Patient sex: F
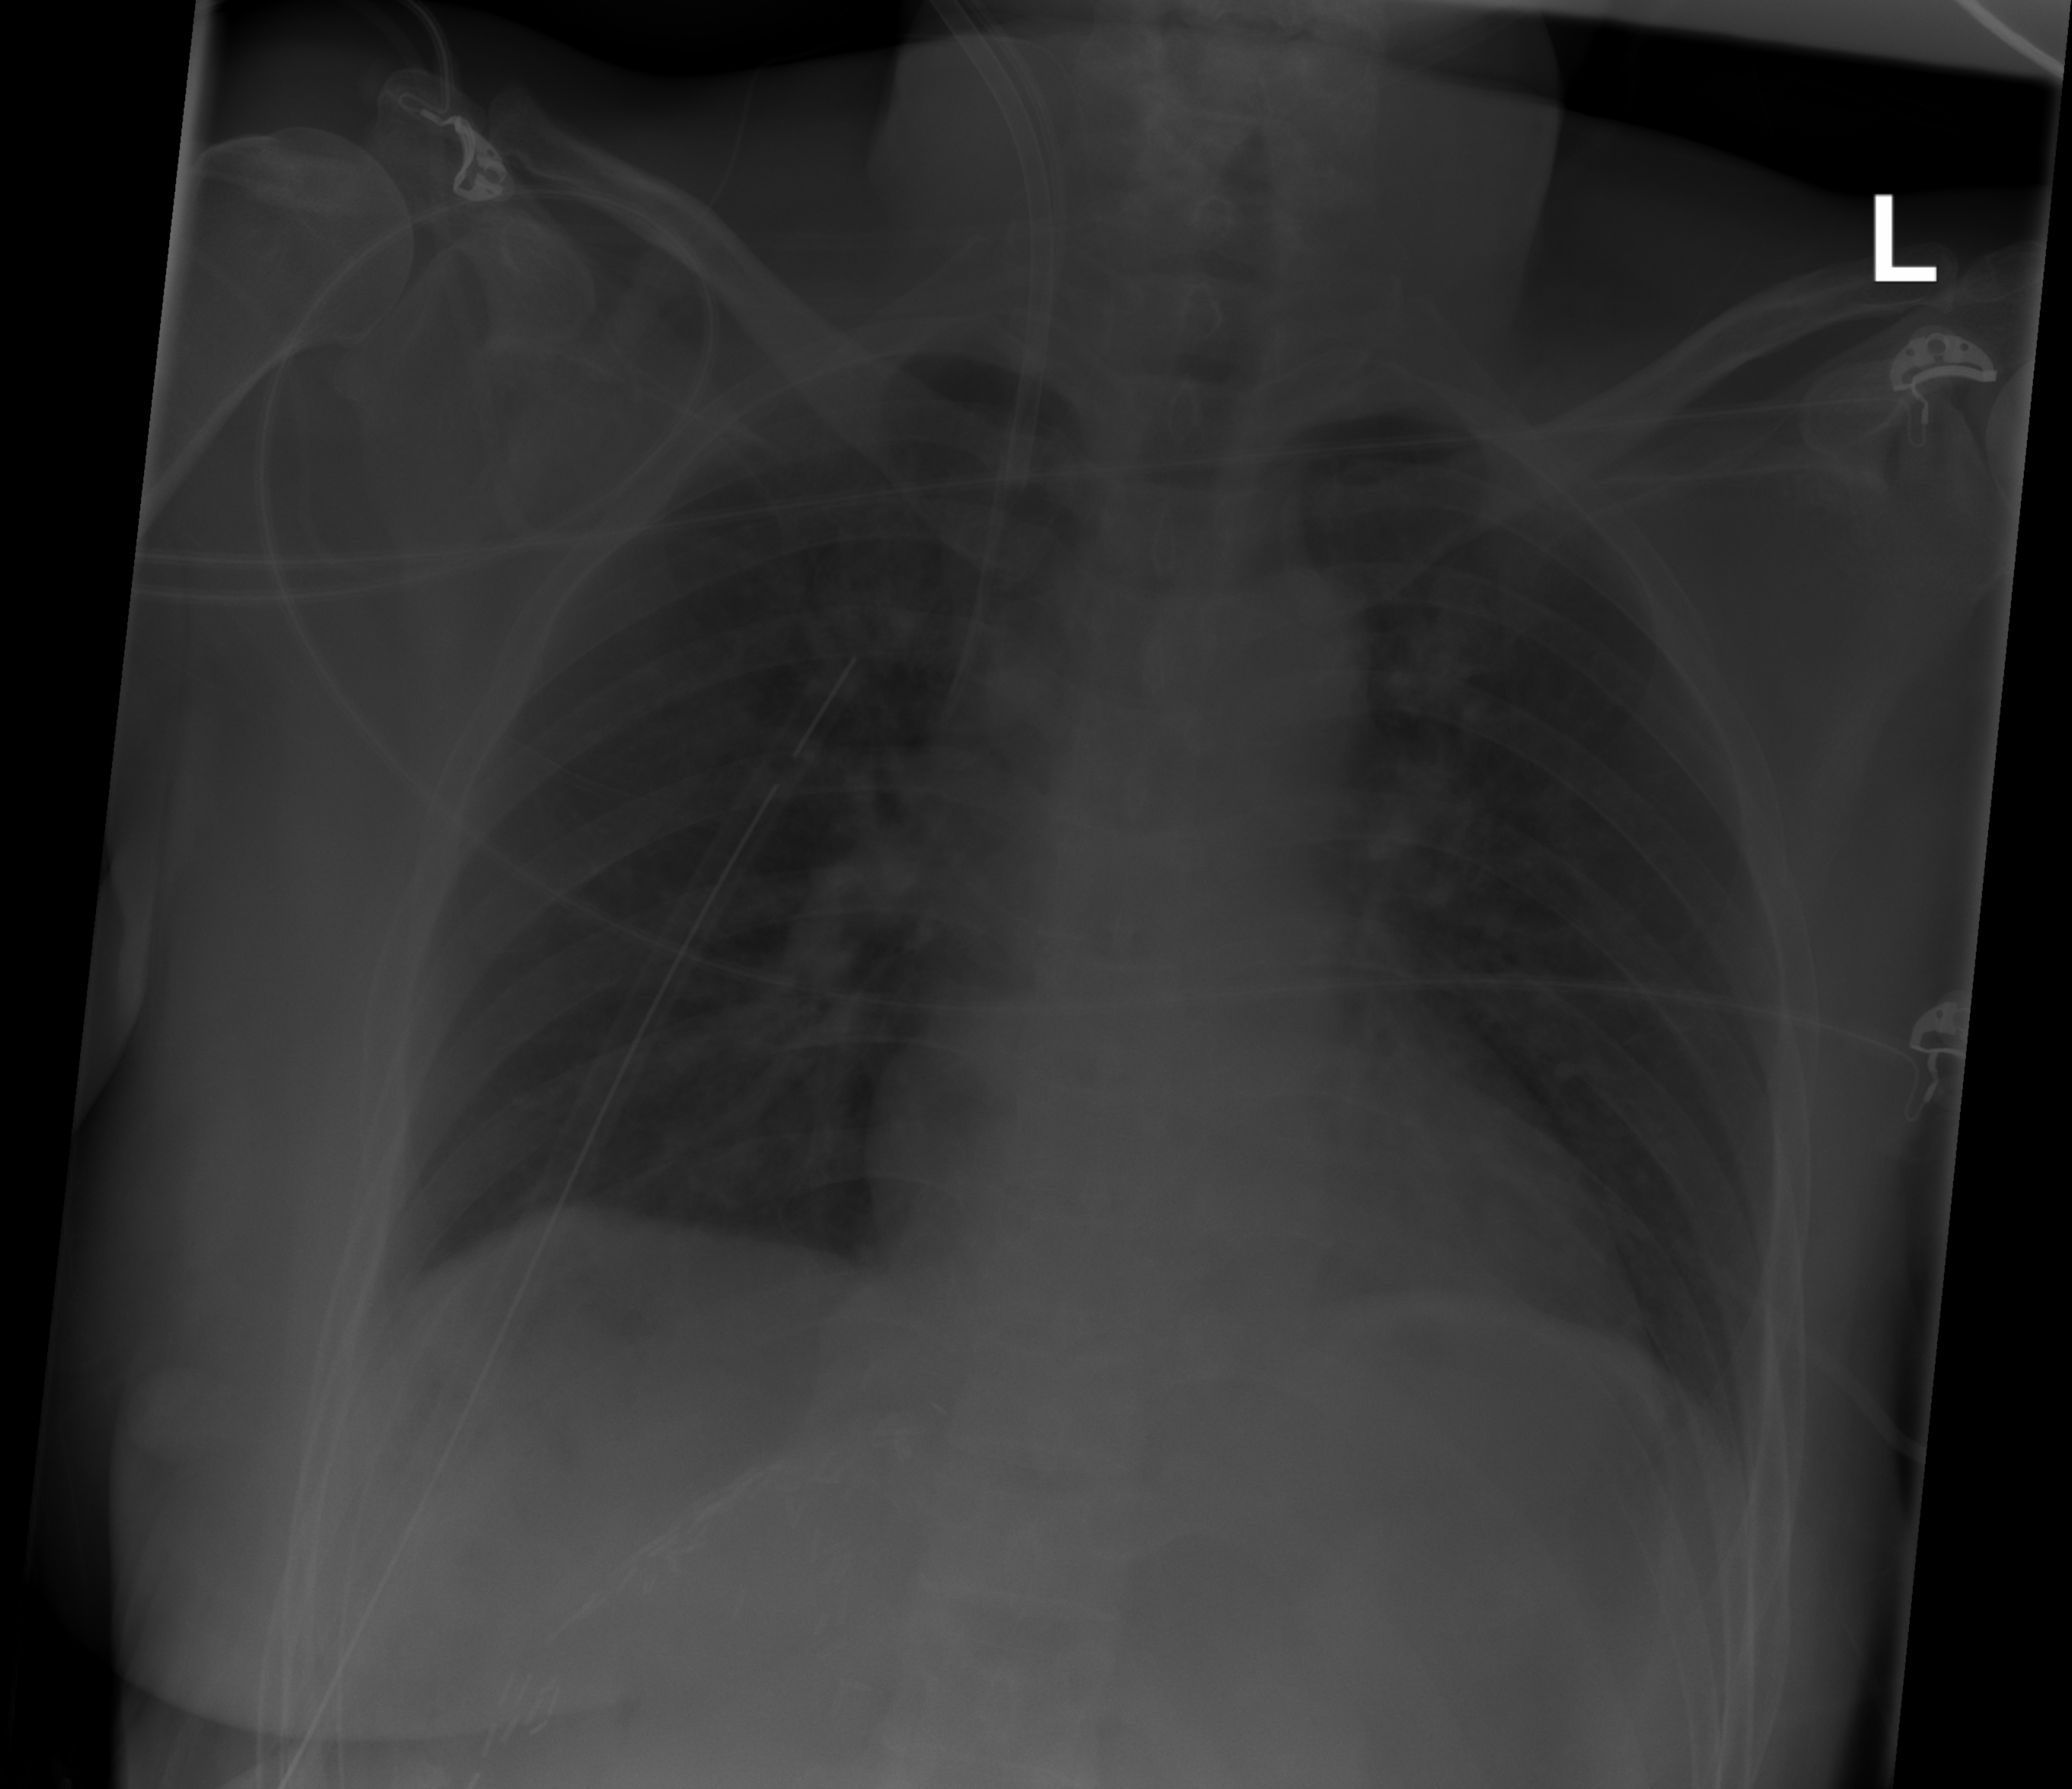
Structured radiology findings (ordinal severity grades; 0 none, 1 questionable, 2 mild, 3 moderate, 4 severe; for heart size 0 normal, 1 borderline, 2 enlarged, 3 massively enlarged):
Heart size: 0
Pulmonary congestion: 0
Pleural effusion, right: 0
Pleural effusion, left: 0
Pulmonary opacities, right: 0
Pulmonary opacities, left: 0
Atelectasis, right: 0
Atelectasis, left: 0